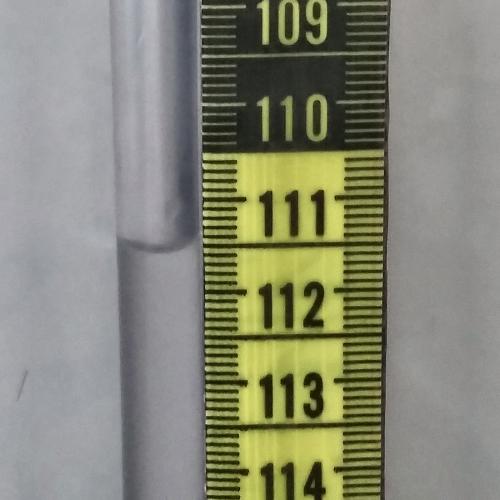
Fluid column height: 111.5 cm